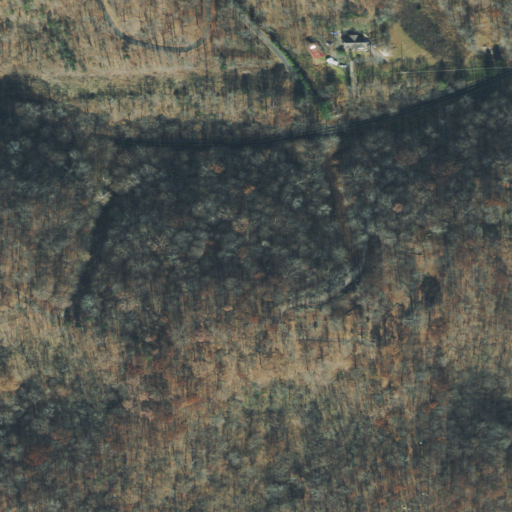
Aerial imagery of gap in Tennessee named The Narrows containing deciduous forest, open development, and mixed forest